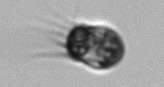
Label: Mesodinium